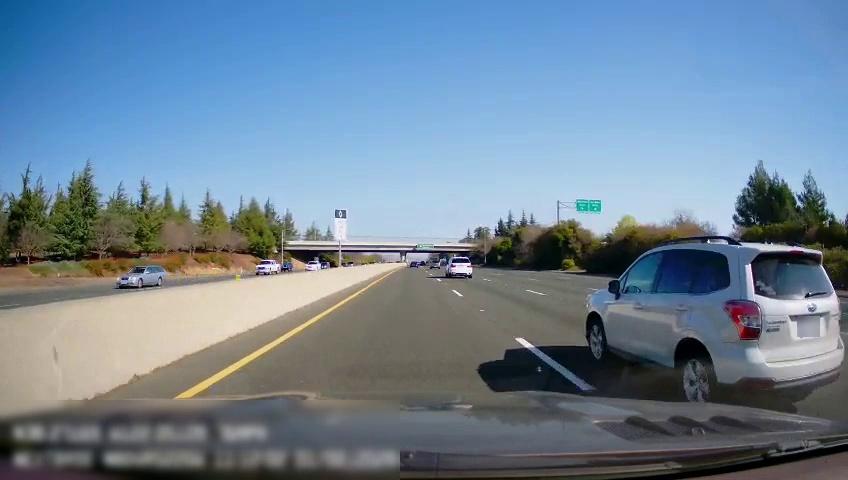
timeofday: Day
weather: Sunny
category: Drivable Space
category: Drivable Space
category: Vehicles | Car
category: Vehicles | Car
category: Vehicles | Truck
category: Vehicles | Car
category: Vehicles | Car
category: Vehicles | Car
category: Vehicles | SUV
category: Vehicles | SUV
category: Vehicles | SUV
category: Lanes | Alternate Lane
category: Lanes | Current Lane
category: Lanes | Current Lane
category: Lanes | Alternate Lane
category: Lanes | Opposite Lane
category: Traffic | Signs
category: Traffic | Signs